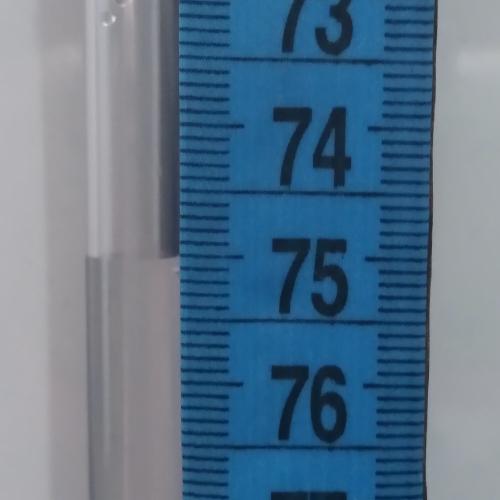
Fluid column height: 75.0 cm